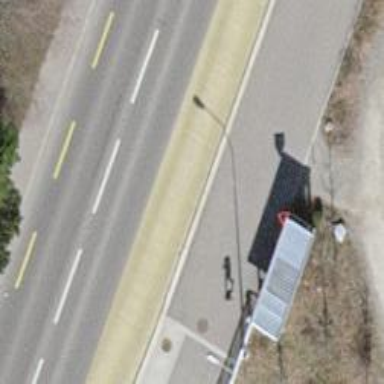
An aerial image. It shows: Bus stop with platform for public transport.